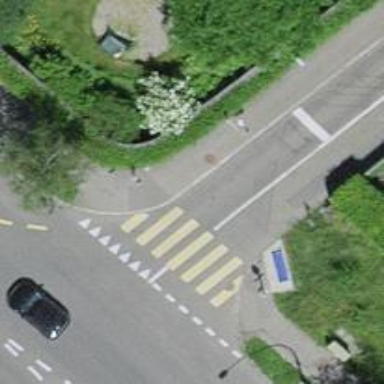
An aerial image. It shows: Crossing with traffic signals.